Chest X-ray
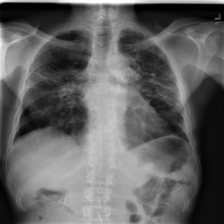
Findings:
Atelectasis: negative
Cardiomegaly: negative
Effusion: negative
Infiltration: negative
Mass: negative
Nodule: negative
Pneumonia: negative
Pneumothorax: negative
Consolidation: negative
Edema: negative
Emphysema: negative
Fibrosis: negative
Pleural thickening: negative
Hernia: negative